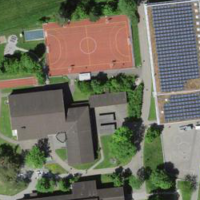
EUNIS habitat code: 54
Species observed at this site:
Corylus avellana